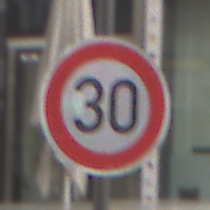
Verkehrszeichen: Geschwindigkeit30
Umgebung: Outdoor, Urban
Tageszeit: Midday
Wetter: Overcast
Licht: Natural
Jahreszeit: NotSpecified
Kontrast: LowContrast